Interaction volume radius: 5 \u00c5
Interaction volume height: 40 \u00c5
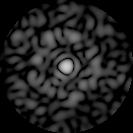
Disorder parameter: 0.8277